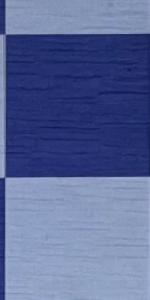
Label: Empty